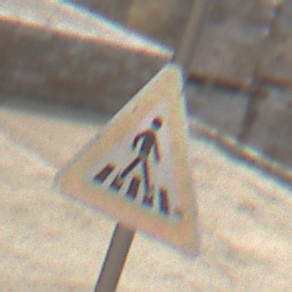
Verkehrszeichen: FussgaengerueberwegLinks
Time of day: MorningAfternoon
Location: Outdoor (Urban)
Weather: PartlyCloudy
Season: NotSpecified
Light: Natural